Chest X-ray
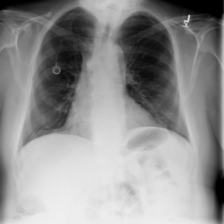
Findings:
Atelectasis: negative
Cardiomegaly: negative
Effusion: negative
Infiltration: positive
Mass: negative
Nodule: negative
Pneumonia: negative
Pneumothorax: negative
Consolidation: negative
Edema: negative
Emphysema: negative
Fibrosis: negative
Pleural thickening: negative
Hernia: negative